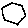
Label: hexagon